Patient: sex M, age 80
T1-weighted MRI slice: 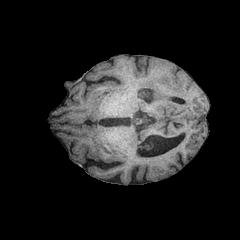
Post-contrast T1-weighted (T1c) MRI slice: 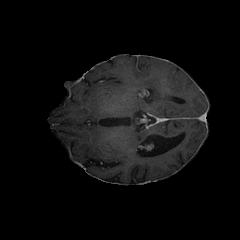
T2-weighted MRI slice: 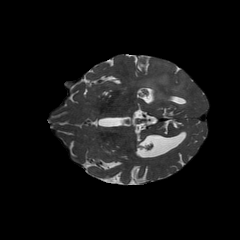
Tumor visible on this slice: yes
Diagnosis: Glioblastoma, IDH-wildtype
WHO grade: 4